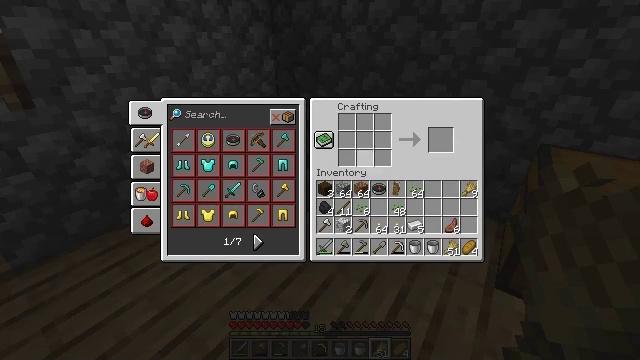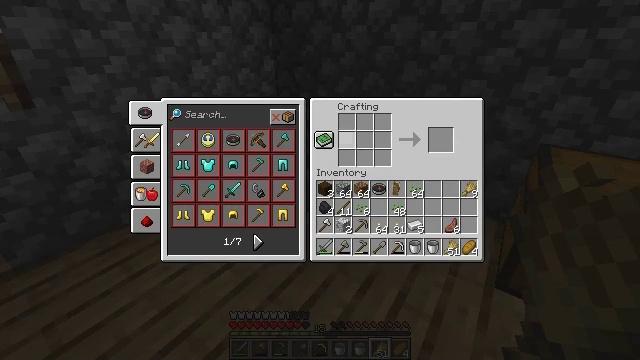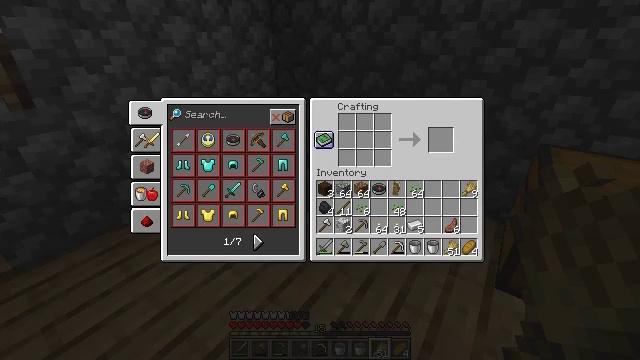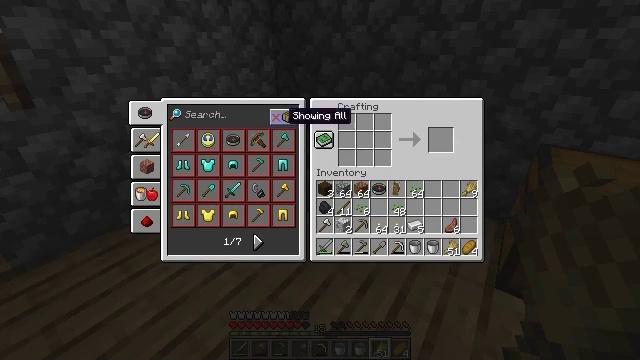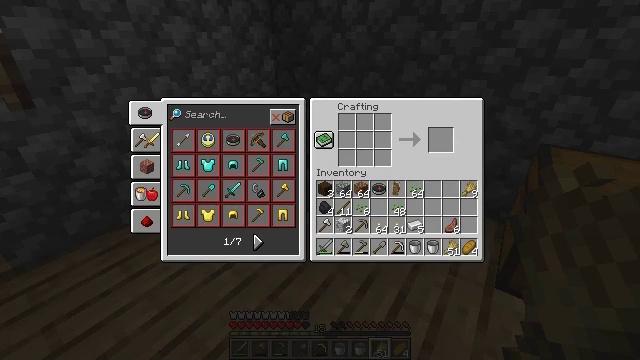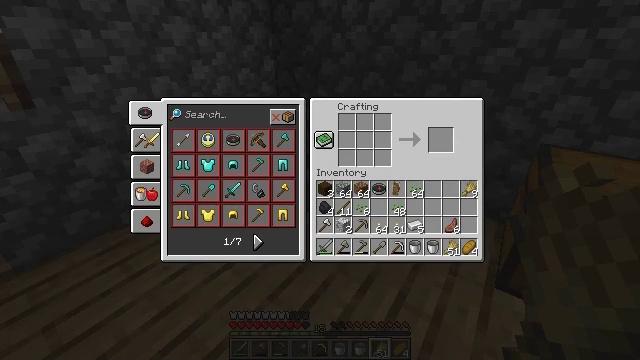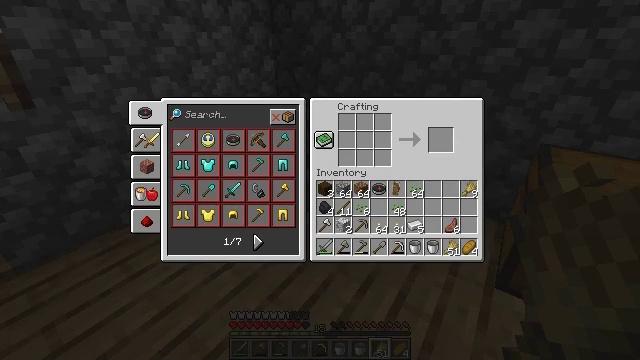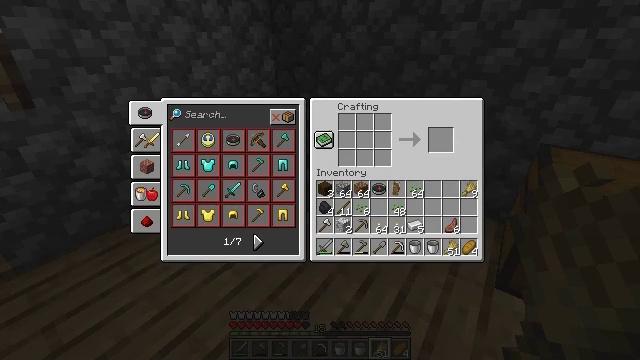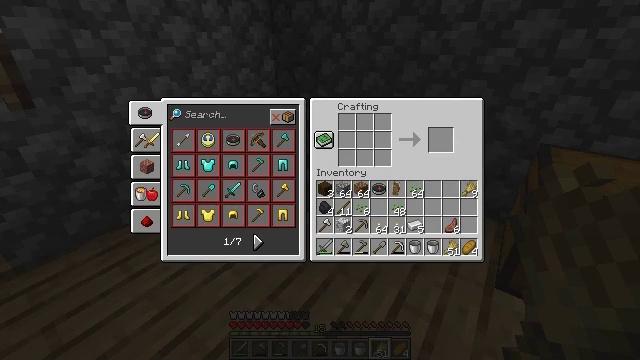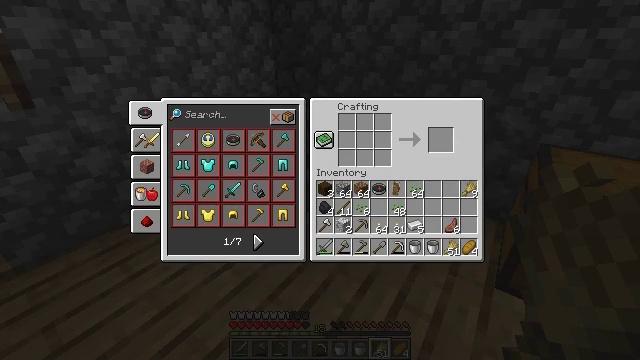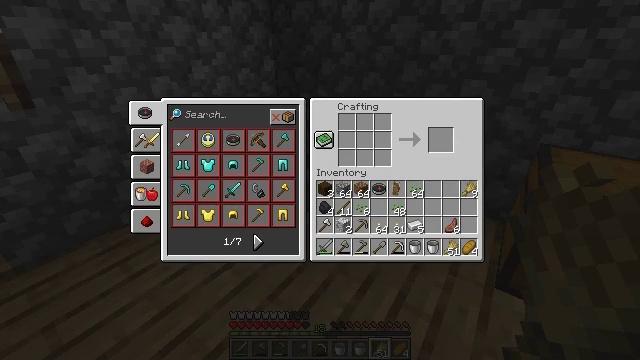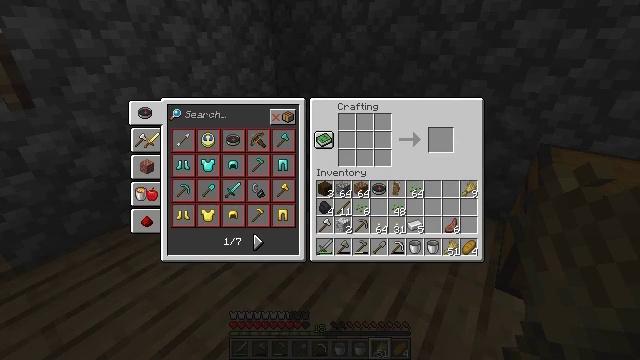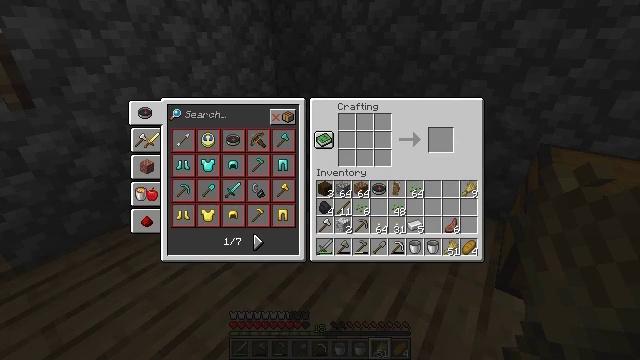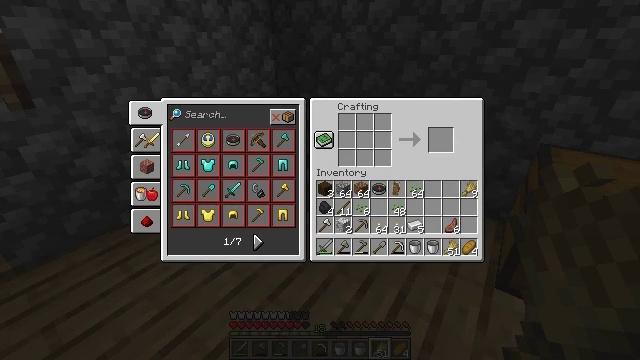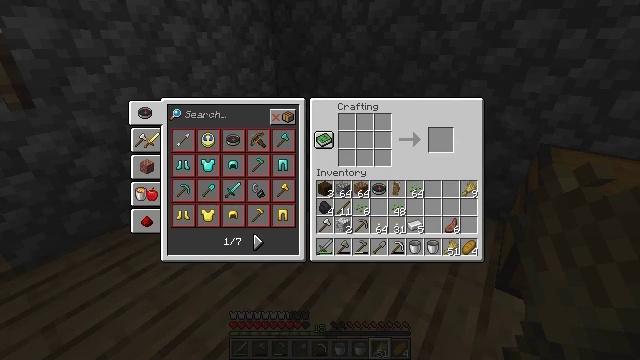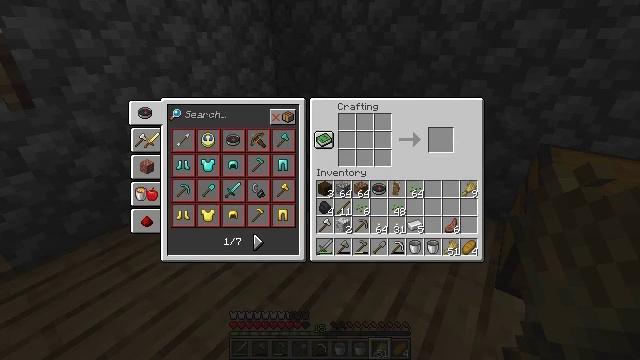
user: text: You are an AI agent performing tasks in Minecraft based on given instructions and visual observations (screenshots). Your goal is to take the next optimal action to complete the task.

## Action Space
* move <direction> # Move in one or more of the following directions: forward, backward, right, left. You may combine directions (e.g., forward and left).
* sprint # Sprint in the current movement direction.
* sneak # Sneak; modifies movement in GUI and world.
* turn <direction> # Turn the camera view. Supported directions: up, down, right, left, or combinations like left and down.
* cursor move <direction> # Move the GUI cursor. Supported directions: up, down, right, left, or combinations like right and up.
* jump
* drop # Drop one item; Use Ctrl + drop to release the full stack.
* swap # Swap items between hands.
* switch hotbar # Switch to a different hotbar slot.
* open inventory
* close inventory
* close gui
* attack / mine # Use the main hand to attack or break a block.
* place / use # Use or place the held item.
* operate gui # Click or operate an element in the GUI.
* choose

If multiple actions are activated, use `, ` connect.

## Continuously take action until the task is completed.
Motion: motion action
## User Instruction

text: Turn wheat into bread at the crafting table.
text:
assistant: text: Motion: cursor move left and up
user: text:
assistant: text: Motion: cursor move left and up
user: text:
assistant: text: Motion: cursor move left and up
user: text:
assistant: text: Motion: cursor move left
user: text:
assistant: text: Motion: no_op
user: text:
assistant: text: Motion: no_op
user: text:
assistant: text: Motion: cursor move left
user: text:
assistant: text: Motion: operate gui
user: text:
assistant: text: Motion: operate gui
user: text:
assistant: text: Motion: operate gui
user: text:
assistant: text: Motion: no_op
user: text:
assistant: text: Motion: no_op
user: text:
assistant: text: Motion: no_op
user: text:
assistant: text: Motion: no_op
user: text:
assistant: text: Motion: no_op
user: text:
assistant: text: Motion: no_op
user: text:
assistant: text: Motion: no_op
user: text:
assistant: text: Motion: no_op
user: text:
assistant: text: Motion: no_op
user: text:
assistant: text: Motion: no_op
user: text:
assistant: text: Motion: operate gui
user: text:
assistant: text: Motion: operate gui
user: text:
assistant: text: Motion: operate gui
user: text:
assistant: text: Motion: no_op
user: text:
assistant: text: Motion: no_op
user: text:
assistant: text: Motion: no_op
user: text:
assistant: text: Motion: no_op
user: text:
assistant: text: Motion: no_op
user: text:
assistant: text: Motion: no_op
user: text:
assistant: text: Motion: no_op